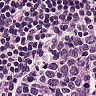
Metastatic tissue present: no